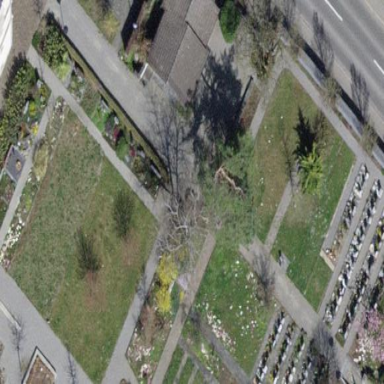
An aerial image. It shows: Cemetery.